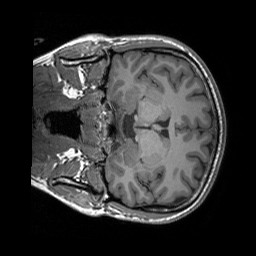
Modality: T1w
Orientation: coronal
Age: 26
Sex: female
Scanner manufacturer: siemens
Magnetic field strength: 3 T
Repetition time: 1.9 s
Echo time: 0.00227 s